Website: macys
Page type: gifting
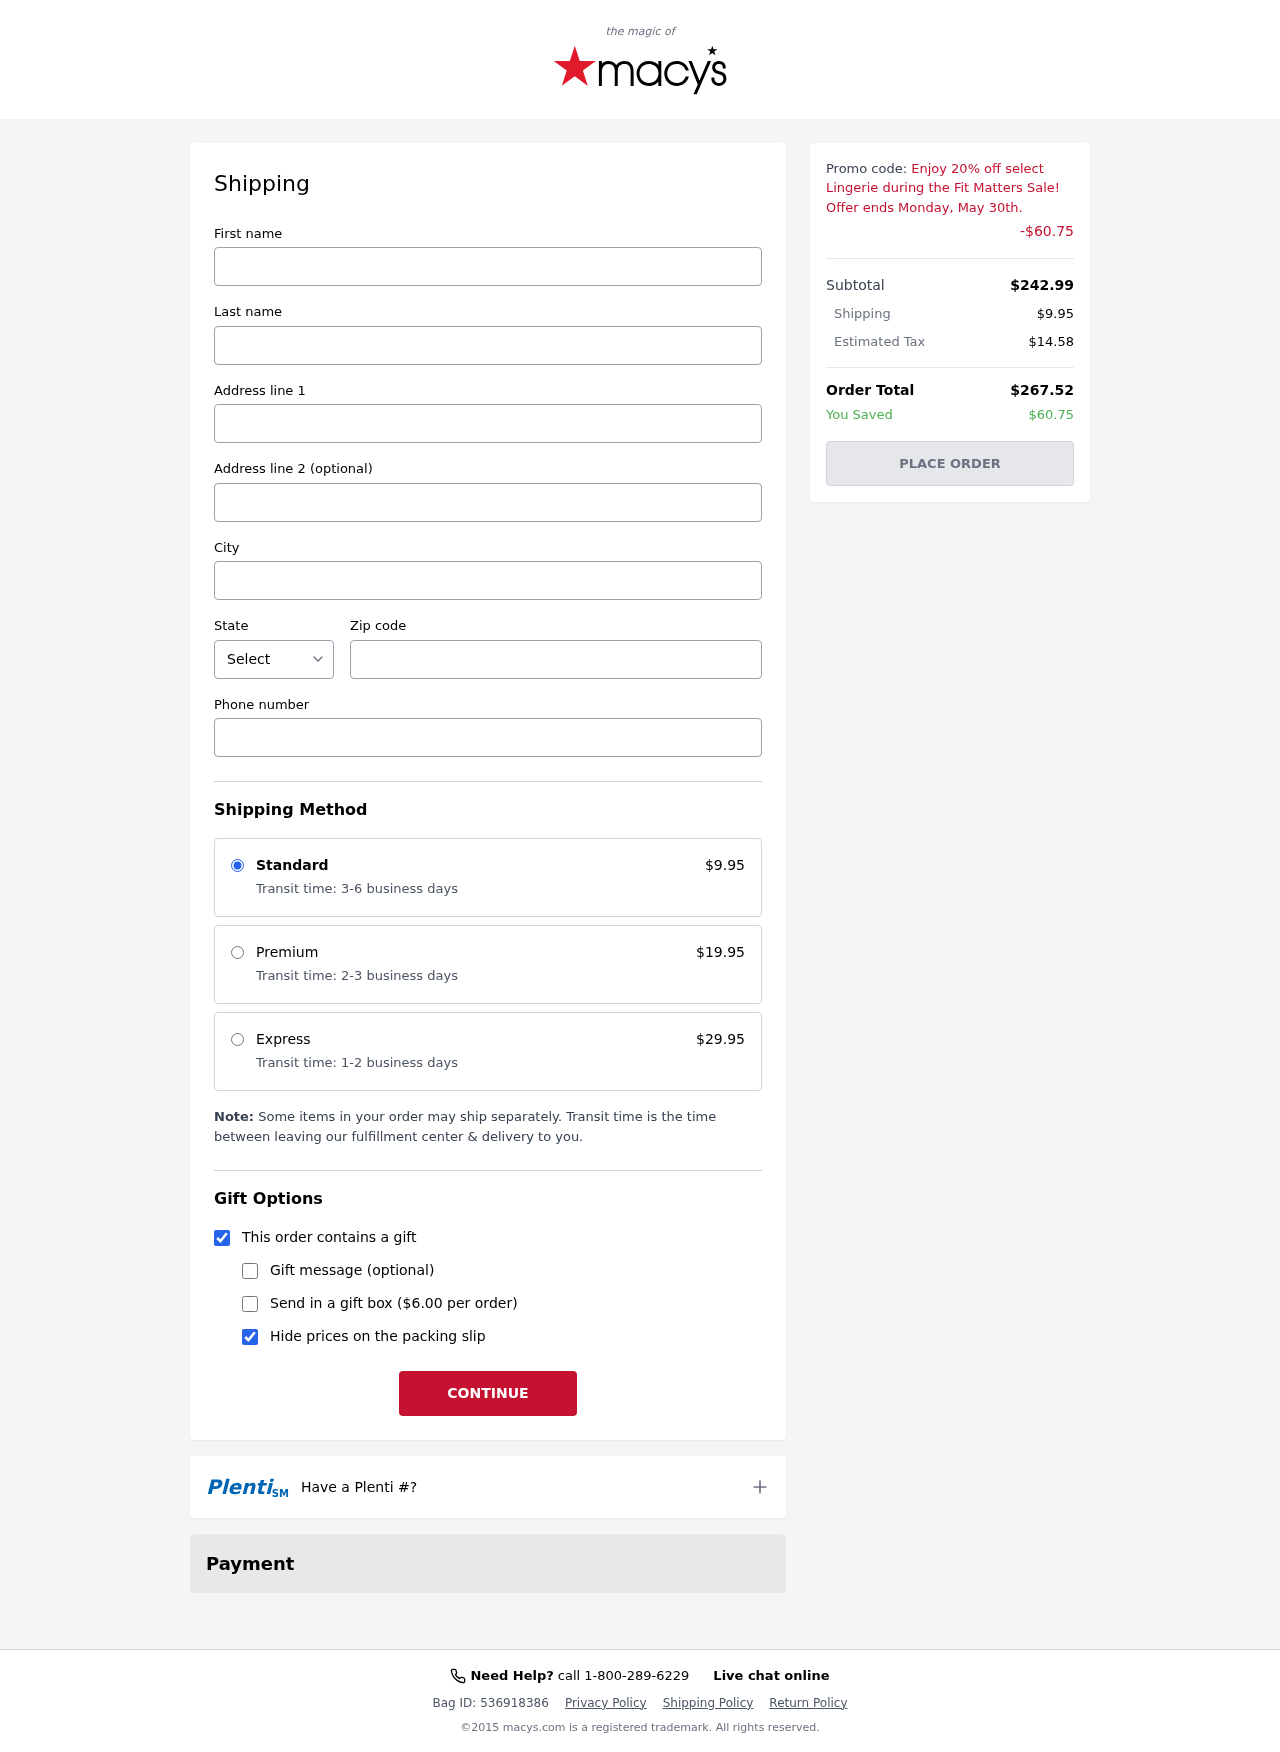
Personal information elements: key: PII_CITY
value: North Brianna
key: PII_FIRSTNAME
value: Gary
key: PII_LASTNAME
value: Snyder
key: PII_PHONE
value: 6949343442
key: PII_POSTCODE
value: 13860
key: PII_STATE_ABBR
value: IN
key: PII_STREET
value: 1425 Jackson Manor Apt. 069
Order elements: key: ORDER_SHIPPING_COST
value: $9.95
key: ORDER_DISCOUNT
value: -$60.75
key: ORDER_SUBTOTAL
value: $242.99
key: ORDER_TAX
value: $14.58
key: ORDER_TOTAL
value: $267.52
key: ORDER_SAVINGS
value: $60.75